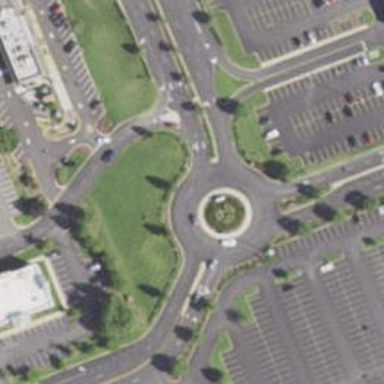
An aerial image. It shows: Tertiary road with asphalt surface leading to roundabout.